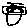
Label: hexagon